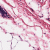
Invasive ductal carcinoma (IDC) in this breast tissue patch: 0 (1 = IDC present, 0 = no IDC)